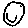
Label: smiley face